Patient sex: F
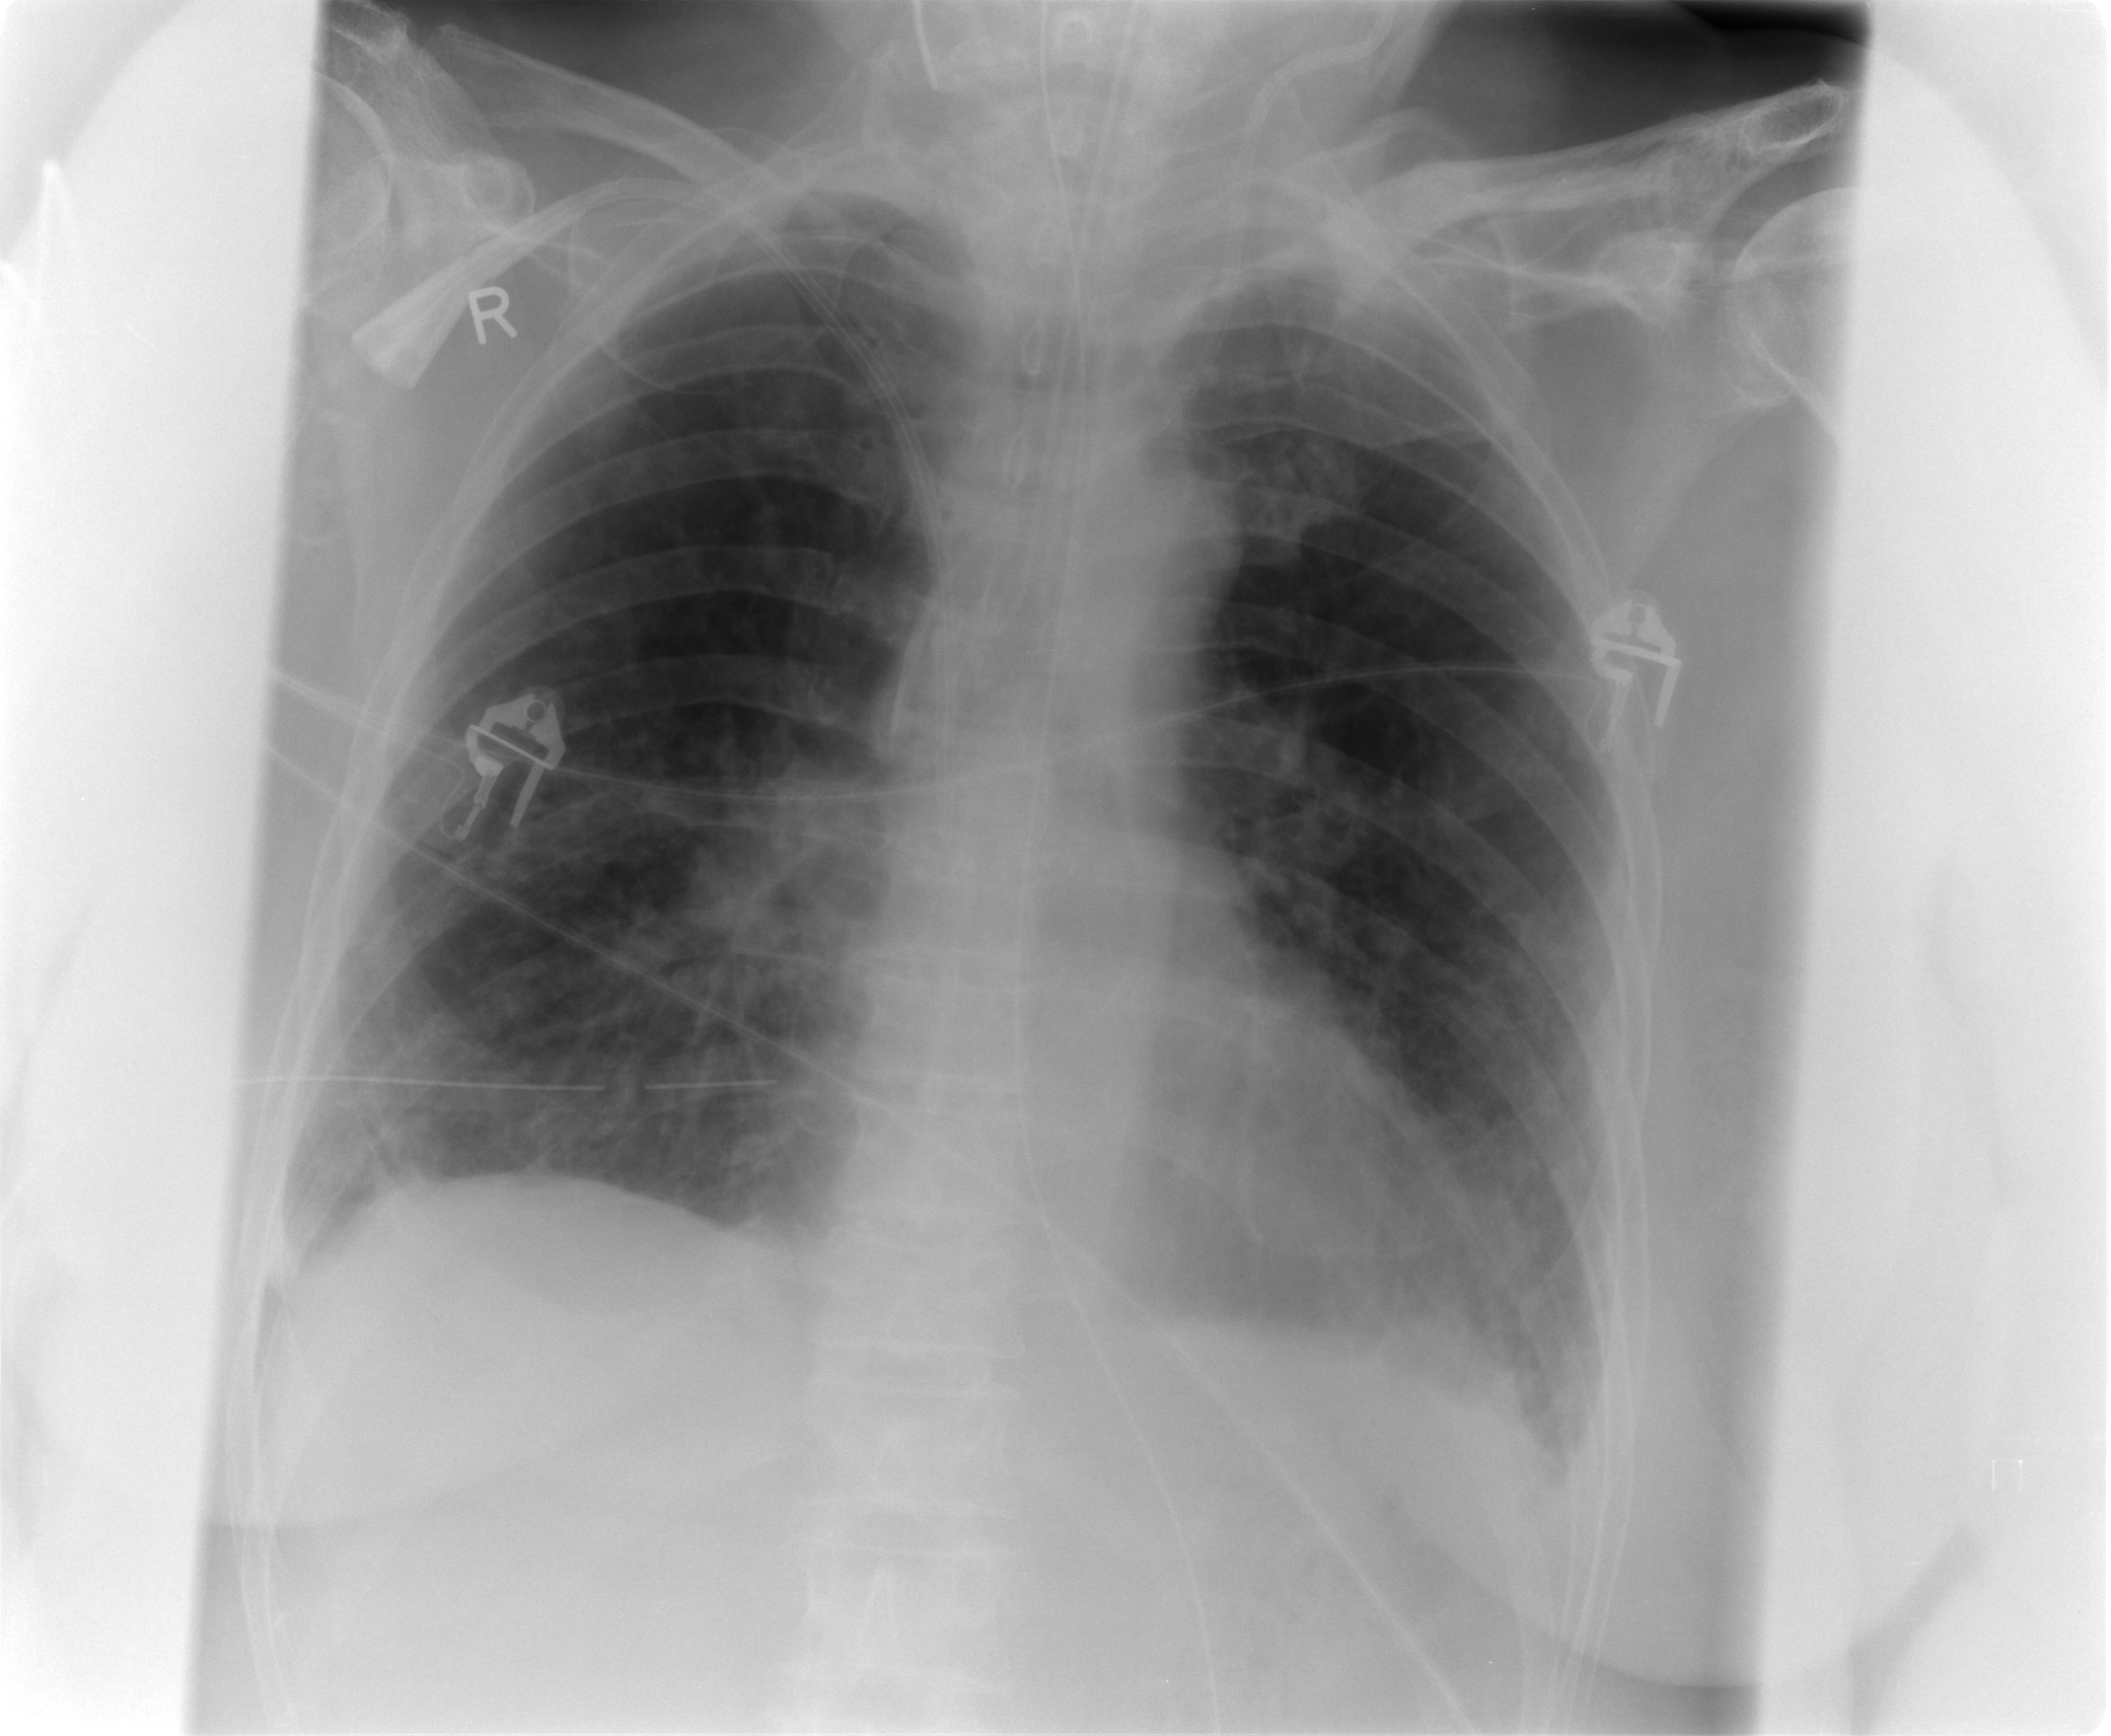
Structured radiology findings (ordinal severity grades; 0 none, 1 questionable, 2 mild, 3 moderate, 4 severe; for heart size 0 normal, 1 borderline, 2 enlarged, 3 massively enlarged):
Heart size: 0
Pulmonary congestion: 0
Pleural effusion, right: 2
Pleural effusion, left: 2
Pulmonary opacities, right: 3
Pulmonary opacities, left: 3
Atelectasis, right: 2
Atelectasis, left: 3